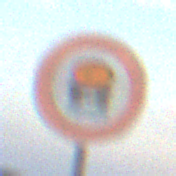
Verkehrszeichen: VerbotFahrzeugeWassergefaehrdenderLadung
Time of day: SunriseSunset
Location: Outdoor (Nature)
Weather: PartlyCloudy
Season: NotSpecified
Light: Natural